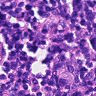
Metastatic tissue present: no